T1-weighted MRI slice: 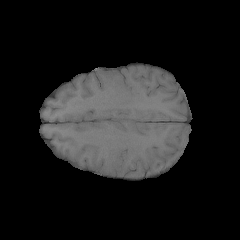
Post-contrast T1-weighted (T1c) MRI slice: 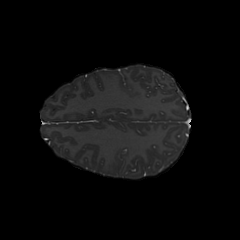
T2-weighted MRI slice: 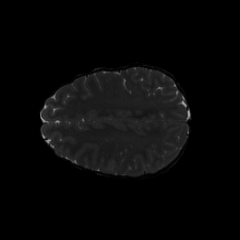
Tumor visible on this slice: no